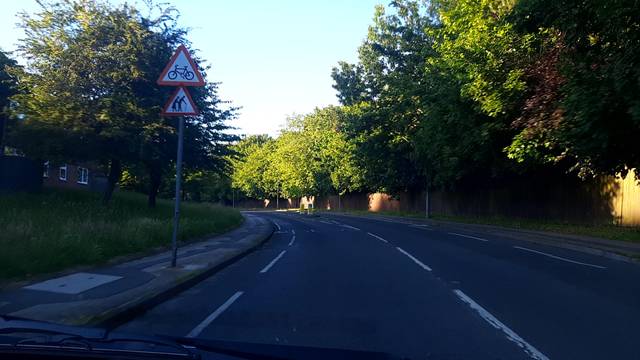
Region: United Kingdom
Coordinates: 52.032, 1.133